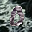
Label: 0